Question: Suppose I created an app which runs by two users currently logon, with 'user1' inactive and 'user2' active, see below illustration (so there are two process exist simultaneously in system), the app will read/write a physical file, say adding some info to this file.
My question is, when 'user2' adds some data to this file, after switching back to 'user1', how can 'app inst1' knows about the change? (we can of course restart'app inst1' but it is not desirable).
One solution is let app handles session change event, in Windows there is a 'WTSRegisterSessionNotification' which needs a 'HWND' but my app is a console app.
Any ideas?

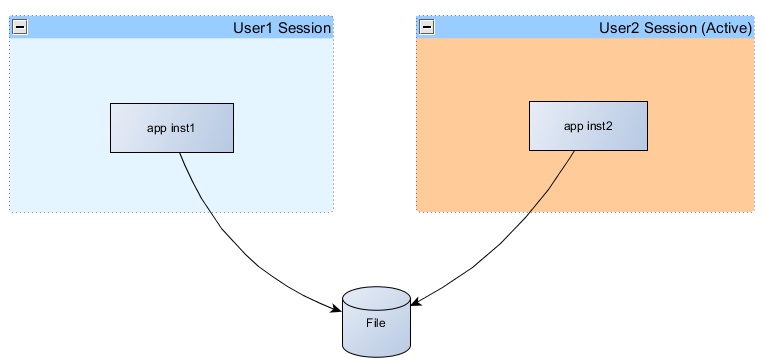
Answer: You can use the Windows API function FindFirstChangeNotification:
<URL>
You register what conditions you want to be notified about (in your case, probably last update time) and get a handle which you can then wait on. You would, I guess, want to put this in a separate thread rather than blocking your main thread.